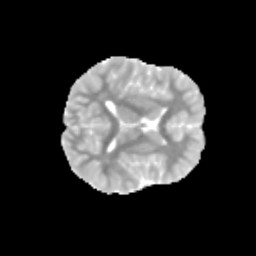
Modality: MD
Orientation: axial
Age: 9
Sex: female
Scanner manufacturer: siemens
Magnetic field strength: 3 T
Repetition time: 3.8 s
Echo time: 0.07 s